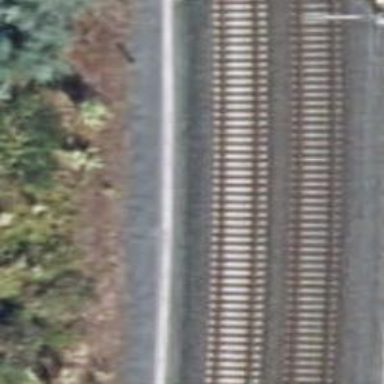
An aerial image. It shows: Railway with electrified contact lines.